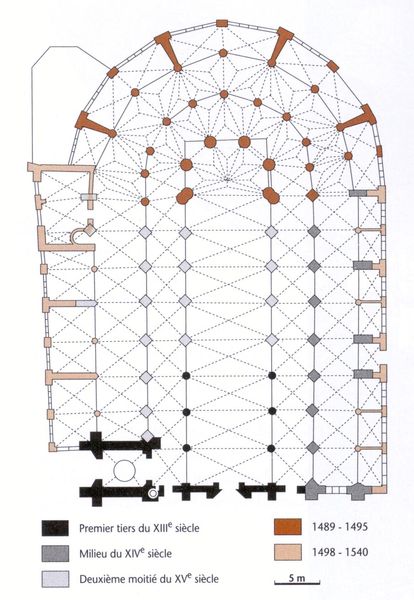
Titel: Saint-Séverin (Grundriß)
Standort: Paris
Institution: Saint-Séverin
Schlagwörter: flügel, weiß, braun, fenster, frankreich, grau, orange, pfeiler, schwarz, skizze, säulen, zeichnung, zimmer, gebäude, architektur, fünf, kirche, gotik, renaissance, kreis, rund, turm, farbig, schiff, schiffe, schrift, papier, ansicht, datierung, farben, schichten, linien, französisch, joche, zahlen, ziffern, striche, rechtecke, bögen, punkte, eingang, ruine, gewölbe, kreuz, rechteck, stern, dom, rippen, seite, schwarzweiß, text, kreise, räume, schema, altar, kathedrale, langhaus, halbrund, quadrate, rauten, kreuzrippen, kreuzrippengewölbe, mittelschiff, kreuze, hellgrau, kreuzgratgewölbe, rippengewölbe, apsis, religiös, gebunden, chor, etagen, plan, achse, filigran, joch, doppelt, sakralbau, legende, historisch, grundriss, bauwerk, massstab, aufriss, innenräume, abseiten, kapellen, seitenschiffe, längsschiff, chorumgang, nebenräume, skala, masstab, mehrschiffig, fensteröffnungen, strebepfeiler, spätgotik, außenmauern, bauphasen, lehrbuch, umgangschor, system, phasen, intervall, zeiten, kapellenkranz, frundriss, westteil, premier, ausbauten, chorumlauf, gfdasf, oblong, wechselstützen, maßstrab, jahrhunderte